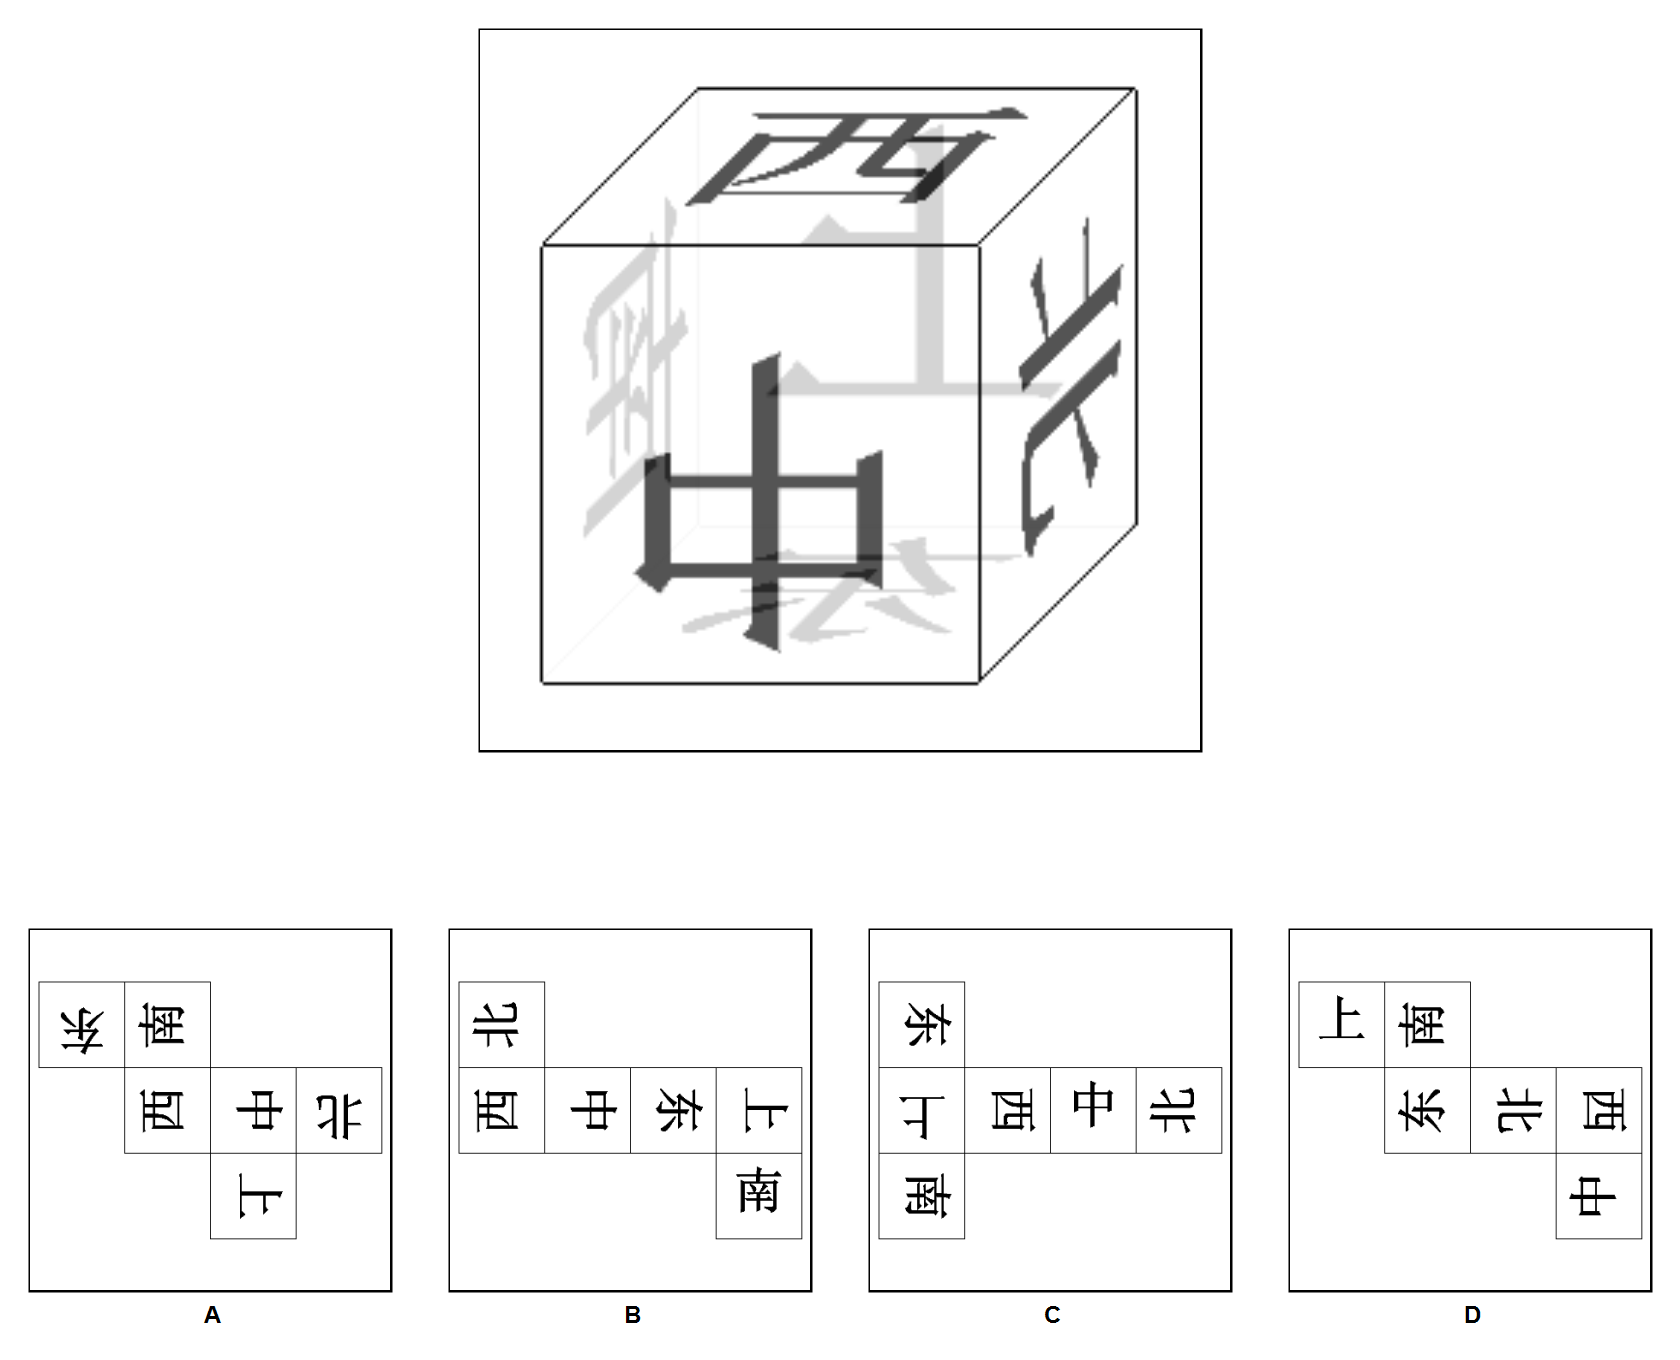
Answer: B